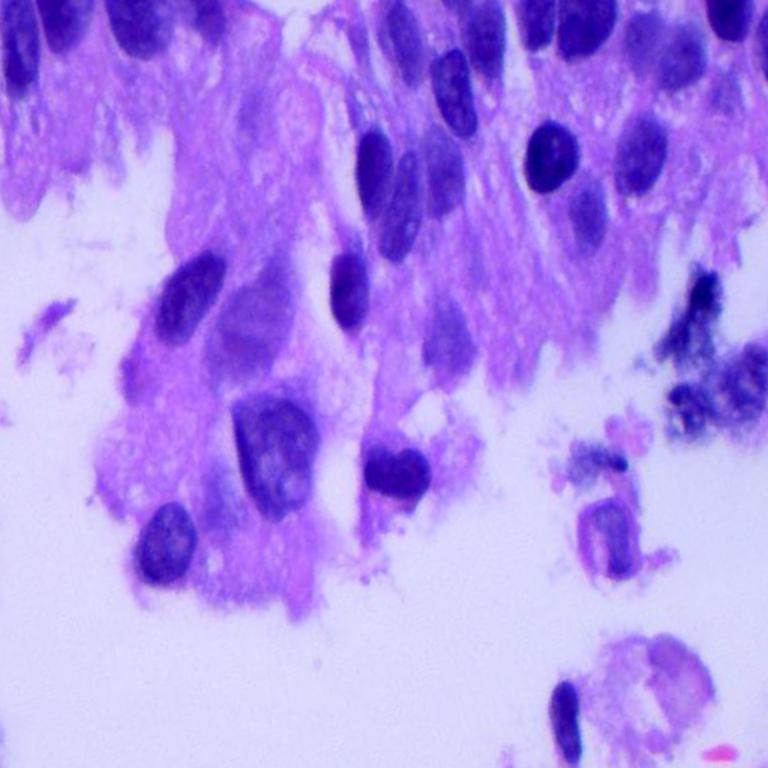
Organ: lung
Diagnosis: adenocarcinomas